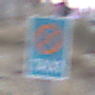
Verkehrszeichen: Taxenstand
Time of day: SunriseSunset
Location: Outdoor (Suburban)
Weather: Clear
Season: NotSpecified
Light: Natural